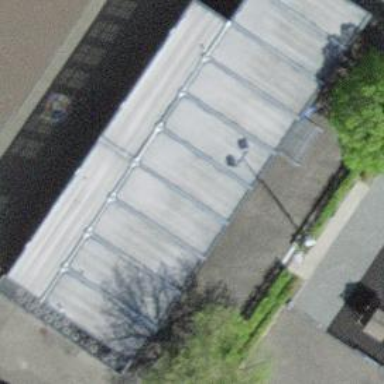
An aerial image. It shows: School building.